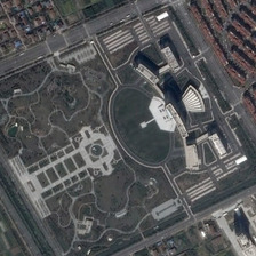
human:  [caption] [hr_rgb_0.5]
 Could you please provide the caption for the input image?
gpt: The square is very large.

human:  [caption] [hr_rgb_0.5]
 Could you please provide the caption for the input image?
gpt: The square is a big square.

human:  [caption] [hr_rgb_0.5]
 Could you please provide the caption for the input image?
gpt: Large area square meter

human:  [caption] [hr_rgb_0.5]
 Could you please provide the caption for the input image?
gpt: A square is a large square.

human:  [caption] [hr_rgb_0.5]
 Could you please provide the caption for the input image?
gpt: Square area is large square.